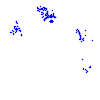
Particle: proton